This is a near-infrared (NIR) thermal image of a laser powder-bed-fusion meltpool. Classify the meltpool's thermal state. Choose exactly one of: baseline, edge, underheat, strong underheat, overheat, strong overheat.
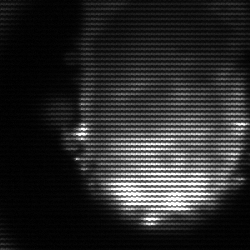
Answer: baseline